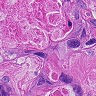
Metastatic tissue present: yes